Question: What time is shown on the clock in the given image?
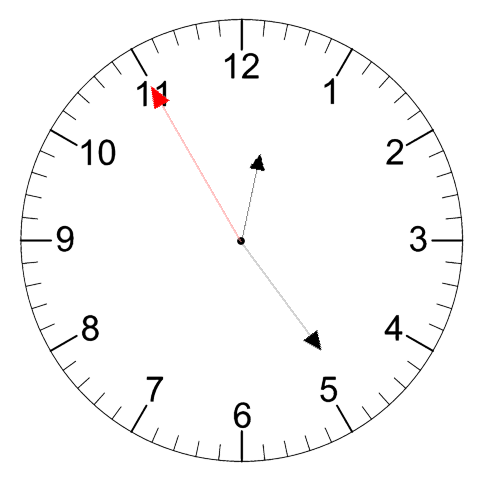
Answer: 12:23:55